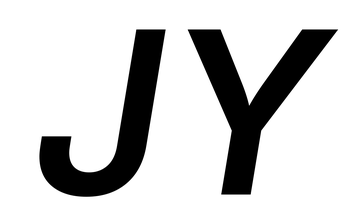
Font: Inter-Italic_SemiBold_Italic